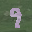
Label: 9